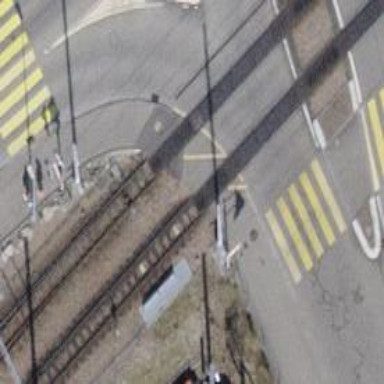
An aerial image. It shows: Railway crossing with full traffic signals.